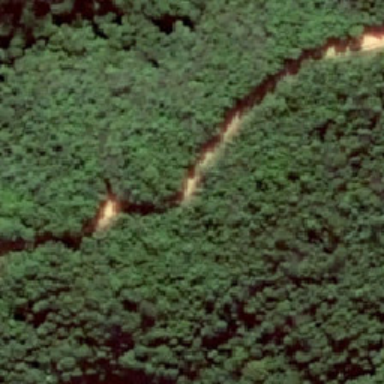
The yellow road is across the jungle .